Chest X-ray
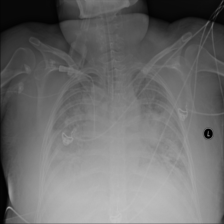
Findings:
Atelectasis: negative
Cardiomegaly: negative
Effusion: negative
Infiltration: positive
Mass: negative
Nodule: negative
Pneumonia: negative
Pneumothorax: negative
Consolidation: negative
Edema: negative
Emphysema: negative
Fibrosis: negative
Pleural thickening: negative
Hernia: negative